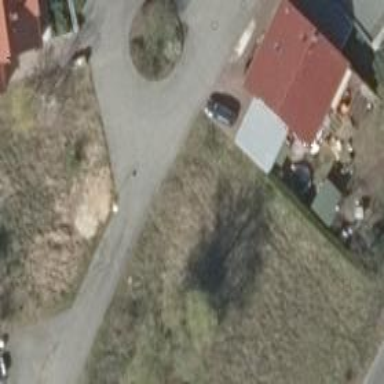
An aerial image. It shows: Smoothly paved residential road.